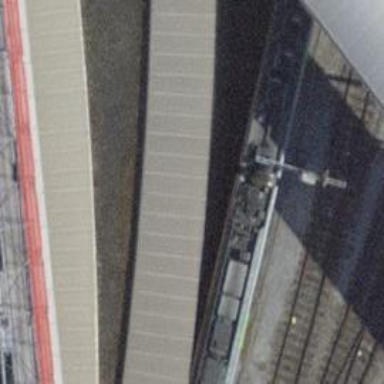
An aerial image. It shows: Abandoned railway yard with one track. The area is electrified with contact line.